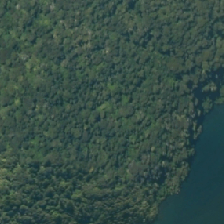
Land cover: indigenous_forest